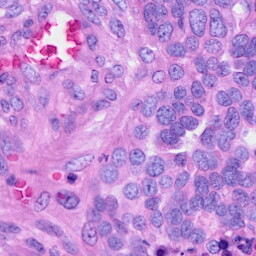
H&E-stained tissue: Ovarian